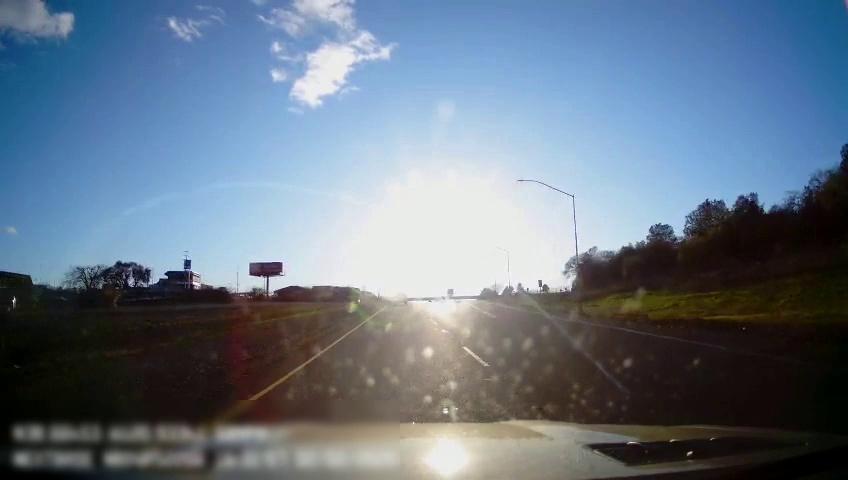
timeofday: Day
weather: Sunny
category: Drivable Space
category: Drivable Space
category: Vehicles | SUV
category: Vehicles | SUV
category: Lanes | Current Lane
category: Lanes | Current Lane
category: Lanes | Alternate Lane
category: Lanes | Alternate Lane